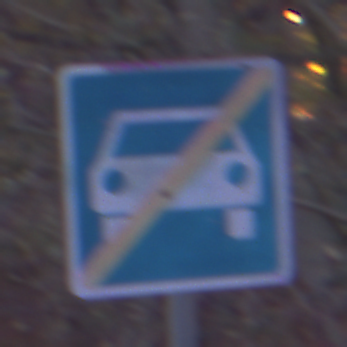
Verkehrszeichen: EndeKraftfahrstrasse
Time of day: Night
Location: Outdoor (Suburban)
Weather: PartlyCloudy
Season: NotSpecified
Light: Artificial